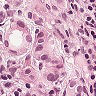
Metastatic tissue present: yes